Question: I want to know how I can change the color of the circular part based in the relevant color clicked I've written a function but it is not working. Can someone help me?

The Javascript code was written to change the color. Here I've tried to take the background color of the circle and change it to the color of the button clicked, but I can't seem to find a way to access the card; before in CSS where I've set the background color.
Another problem was to extract the color from the span when clicked in order to change the color of the circle to that.
'''
function productCardColorChange1() {
document.getElementById('card').before.style.background =
document.getElementById('color1').style.background;
}
'''
'''
//this is the css code
.container .card {
position: relative;
width: 320px;
height: 450px;
background: #232323;
border-radius: 20px;
overflow: hidden;
}
.container .card: before{
content: '';
position: absolute;
top: 0;
left: 0;
width: 100%;
height: 100%;
background: #9bdc28;
clip-path:circle(150px at 80% 20%);
transition: 1s;
}
'''
'''
<div class="container">
<div class="card" id="card">
<div class="imgBx" id="imgBx">
<img src = "shoes.png">
</div>
<div class="contentBx">
<h2>Nike shoes</h2>
<div class="size">
<h3>Size :</h3>
<span>7</span>
<span>8</span>
<span>9</span>
<span>10</span>
</div>
<div class="color">
<h3>Color :</h3>
<span id="color1" onclick="productCardColorChange1()"></span>
<span id="color2"></span>
<span id="color3"></span>
</div>
<a href="#">Buy Now</a>
</div>
</div>
</div>
'''
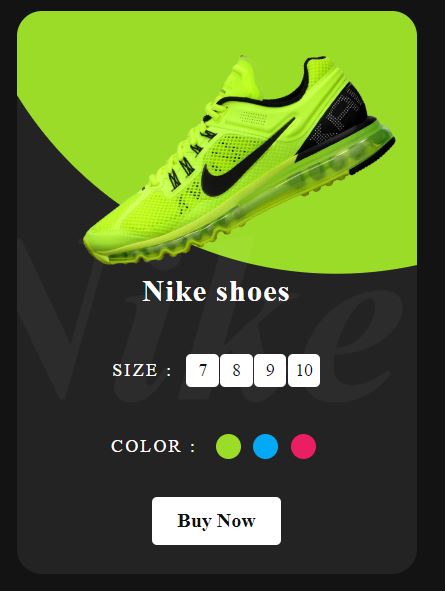
Answer: It's more efficient to use 'addEventListener' if you are targeting more than one element.
'''
const colors = document.querySelectorAll('.color > span')
colors.forEach(elm => {
elm.addEventListener('click', function(event) {
const bgColor = window.getComputedStyle(event.target).backgroundColor
if(bgColor) {
document.getElementById('card').style.backgroundColor = bgColor
}
})
})
'''
'''
#card {
background-color: grey;
}
.container .card {
position: relative;
width: 320px;
height: 450px;
background: #232323;
border-radius: 20px;
overflow: hidden;
}
.container .card: before{
content: '';
position: absolute;
top: 0;
left: 0;
width: 100%;
height: 100%;
background: #9bdc28;
clip-path:circle(150px at 80% 20%);
transition: 1s;
}
.color {
width: 100%;
background-color: grey;
}
.color > h3 {
margin: 0;
}
.color > span {
display: inline-block;
width: 30px;
height: 30px;
margin: 10px;
background-color: grey;
}
#color1 {
background-color: green;
}
#color2 {
background-color: pink;
}
#color3 {
background-color: yellow;
}
'''
'''
<div class="container">
<div class="card" id="card">
<div class="imgBx" id="imgBx">
<img src = "shoes.png">
</div>
<div class="contentBx">
<h2>Nike shoes</h2>
<div class="size">
<h3>Size :</h3>
<span>7</span>
<span>8</span>
<span>9</span>
<span>10</span>
</div>
<div class="color">
<h3>Color :</h3>
<span id="color1"></span>
<span id="color2"></span>
<span id="color3"></span>
</div>
<a href="#">Buy Now</a>
</div>
</div>
</div>
'''